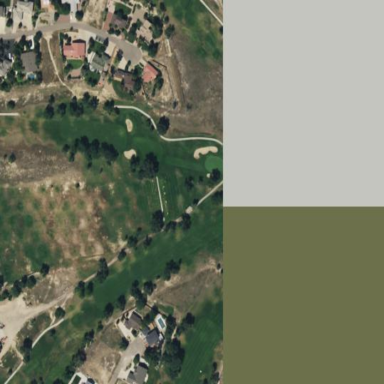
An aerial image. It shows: Golf course.